Field crop: tomato
Growth stage: 1
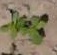
Species: portulaca